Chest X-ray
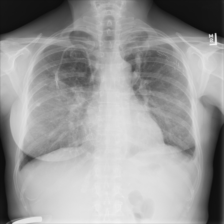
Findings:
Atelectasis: negative
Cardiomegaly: negative
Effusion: negative
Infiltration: negative
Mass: negative
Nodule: negative
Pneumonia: negative
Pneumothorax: negative
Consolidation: negative
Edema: negative
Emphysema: negative
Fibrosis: negative
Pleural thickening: negative
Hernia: negative